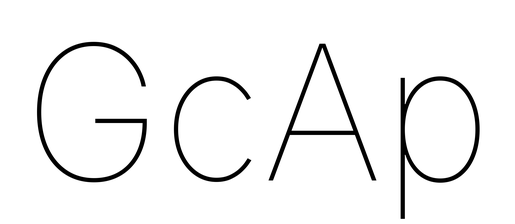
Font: Inter_Thin